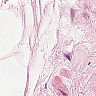
Metastatic tissue present: no